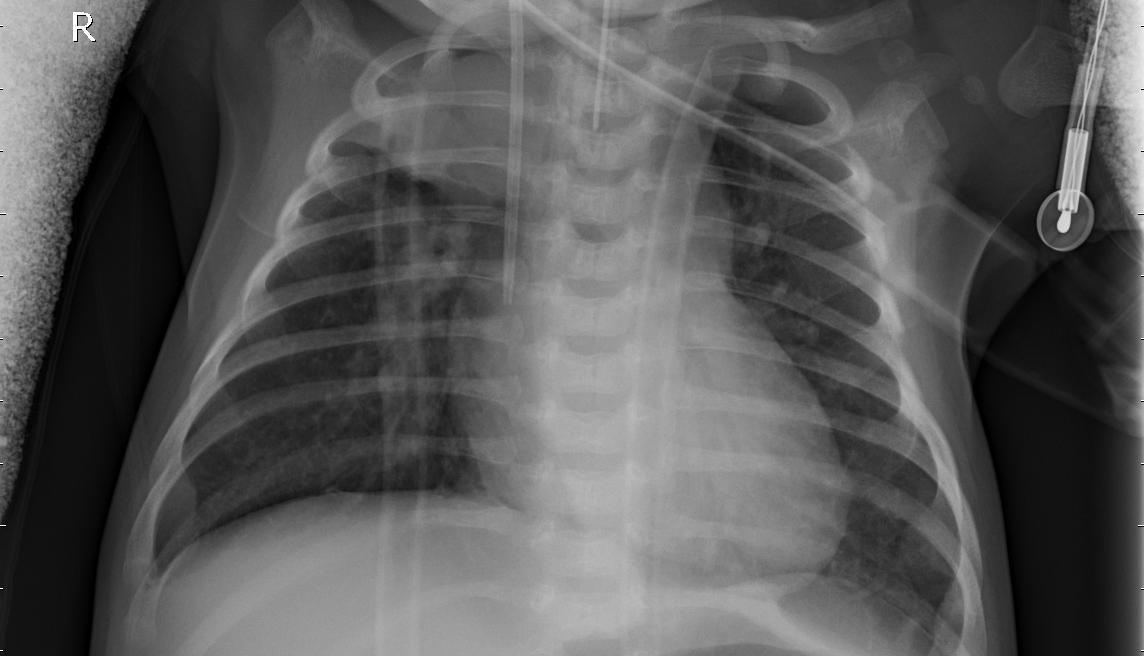
Diagnosis: PNEUMONIA